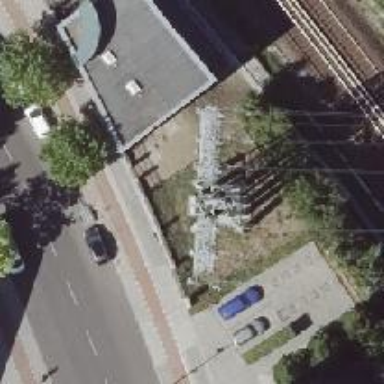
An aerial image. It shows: Power tower.